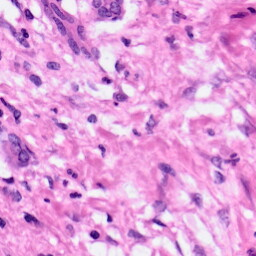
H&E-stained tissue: Pancreatic